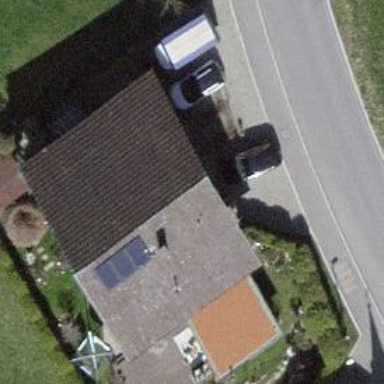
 consisting of solar photovoltaic panels."